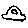
Label: car